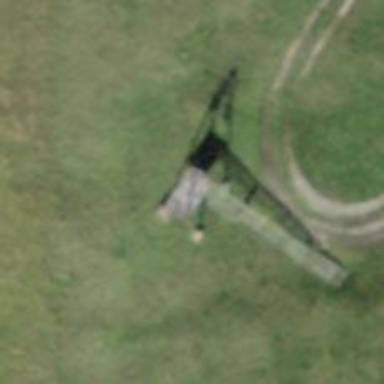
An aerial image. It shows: Pylon used for aerialway.